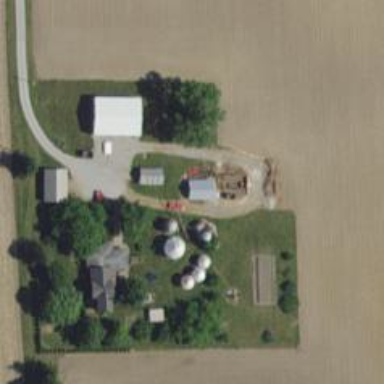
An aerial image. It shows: Silo.